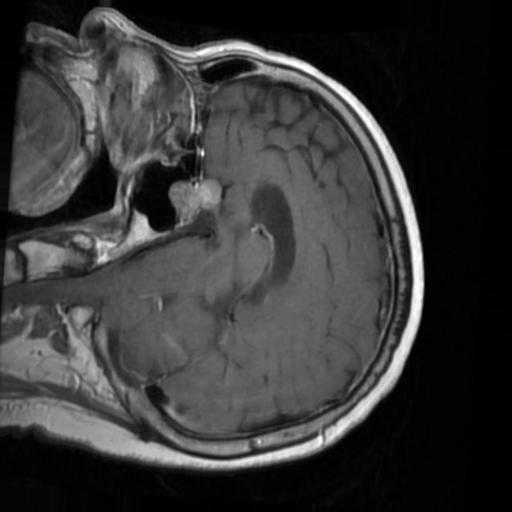
Label: brain_tumor